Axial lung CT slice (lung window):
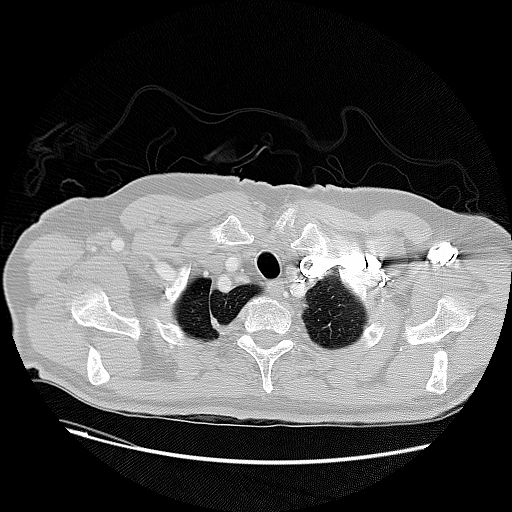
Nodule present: no